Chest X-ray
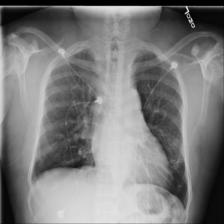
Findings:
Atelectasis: positive
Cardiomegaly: negative
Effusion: negative
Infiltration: negative
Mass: negative
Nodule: negative
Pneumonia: negative
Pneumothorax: negative
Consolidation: negative
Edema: negative
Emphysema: negative
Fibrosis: negative
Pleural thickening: negative
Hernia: negative